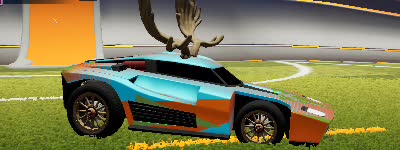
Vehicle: breakout